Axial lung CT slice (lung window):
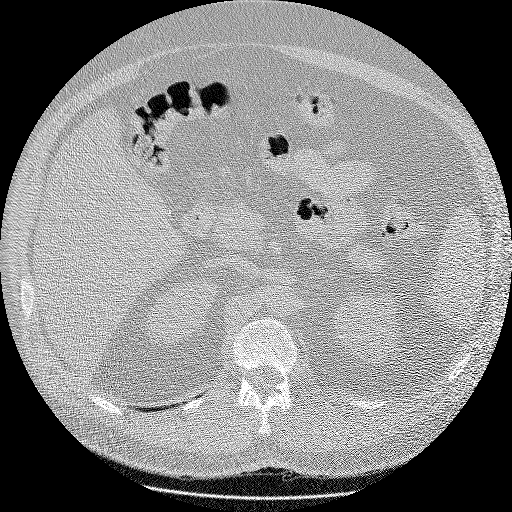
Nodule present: no